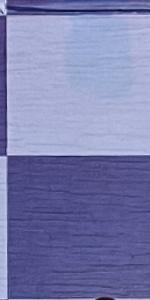
Label: Empty